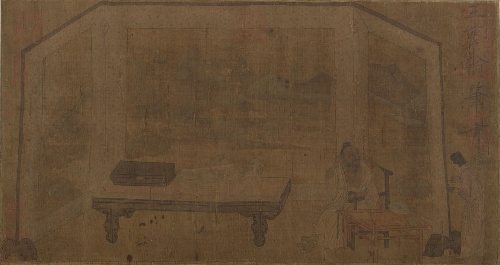
Title: 宋/明?　佚名　仿王齊翰　挑耳圖　卷|Library Scene
Artist: Unidentified artist|Wang Qihan
Artist bio: |Chinese, 10th century
Date: 10th century
Object type: Handscroll
Classification: Paintings
Medium: Handscroll; ink and color on silk
Culture: China
Period: Song dynasty (?) (960–1279)
Dimensions: Image: 9 7/8 × 18 3/4 in. (25.1 × 47.6 cm)
Department: Asian Art
Credit line: From the Collection of A. W. Bahr, Purchase, Fletcher Fund, 1947
Accession year: 1947
Repository: Metropolitan Museum of Art, New York, NY
Tags: Books|Libraries|Interiors|Men|Women|Tables